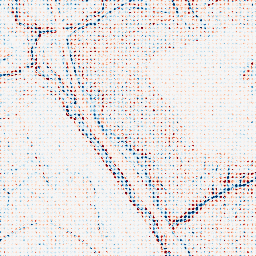
Category: edge_preserving
Decomposition family: bilateral
Decomposition parameters: d: 5
sigma_color: 100
sigma_space: 150
Upsampling method: sinc_hamming
Upsampling parameters: scale: 8
kernel_size: 4
Upsampling scale: 8